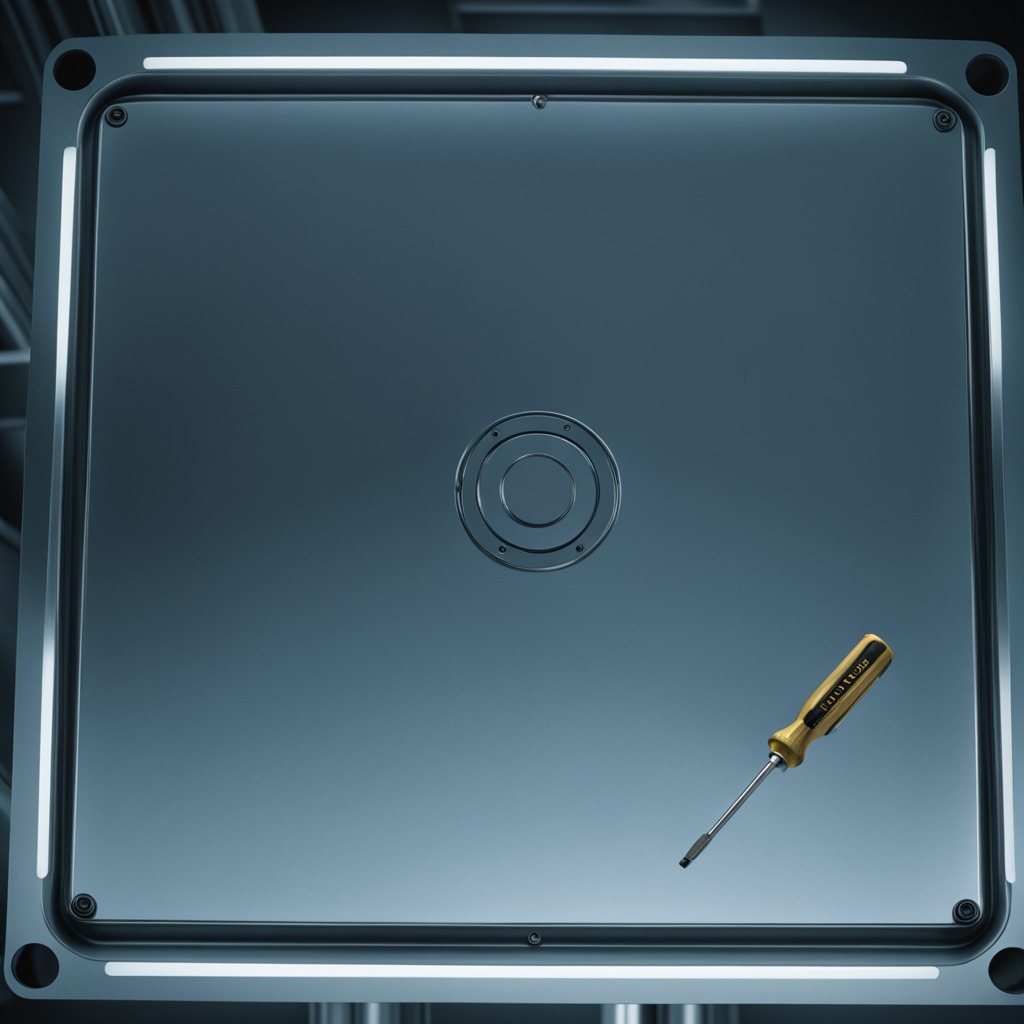
A screwdriver lies on the metal table in a machine shop under fluorescent lights.